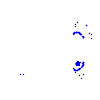
Particle: electron